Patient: sex F, age 65
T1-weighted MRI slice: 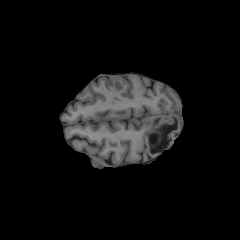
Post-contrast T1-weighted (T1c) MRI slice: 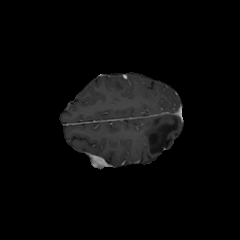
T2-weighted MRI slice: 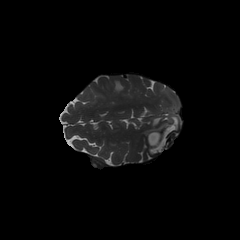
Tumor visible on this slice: yes
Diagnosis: Glioblastoma, IDH-wildtype
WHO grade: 4